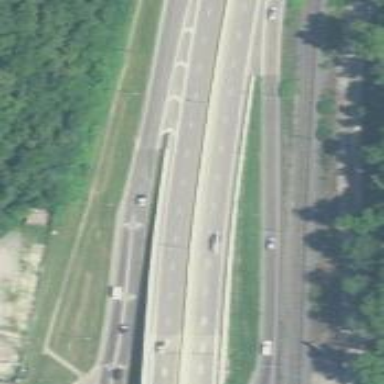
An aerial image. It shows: Trunk highway with expressway features.